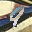
Label: 9